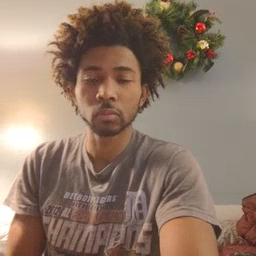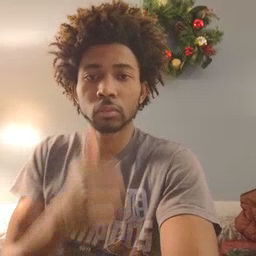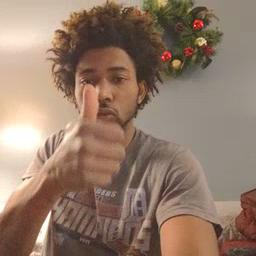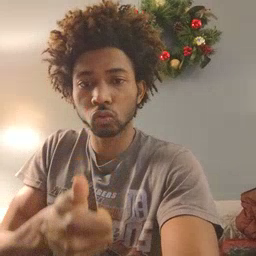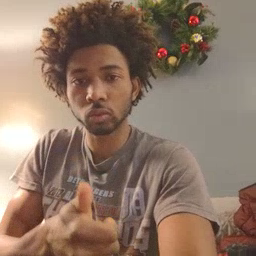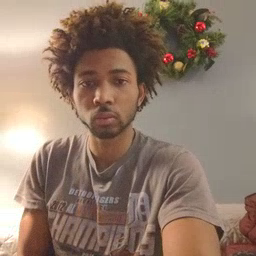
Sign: every